Question: How can I create a tooltip like this one (created in AutoIt) anywhere on the screen?
I am looking for an hour and found nothing really.
It's a normal tooltip like trayicons' tooltips, just can be placed anywhere.
Regards

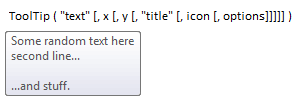
Answer: Why does it matter whether it is Windows Forms, ASP .NET, etc? Because it probably affects your choices.
If it is a Windows Forms application you could create your own class that inherits from Windows.Forms.Form, set some properties and then use that.
'''
public class MyTooltip : Form
{
public int Duration { get; set; }
public MyTooltip(int x, int y, int width, int height, string message, int duration)
{
this.FormBorderStyle = FormBorderStyle.None;
this.ShowInTaskbar = false;
this.Width = width;
this.Height = height;
this.Duration = duration;
this.Location = new Point(x, y);
this.StartPosition = FormStartPosition.Manual;
this.BackColor = Color.LightYellow;
Label label = new Label();
label.Text = message;
label.TextAlign = System.Drawing.ContentAlignment.MiddleLeft;
label.Dock = DockStyle.Fill;
this.Padding = new Padding(5);
this.Controls.Add(label);
}
protected override void OnShown(System.EventArgs e)
{
base.OnShown(e);
TaskScheduler ui = TaskScheduler.FromCurrentSynchronizationContext();
Task.Factory.StartNew(() => CloseAfter(this.Duration, ui));
}
private void CloseAfter(int duration, TaskScheduler ui)
{
Thread.Sleep(duration * 1000);
Form form = this;
Task.Factory.StartNew(
() => form.Close(),
CancellationToken.None,
TaskCreationOptions.None,
ui);
}
}
'''
You can use it like this:
'''
private void showButton_Click(object sender, EventArgs e)
{
var tooltip = new MyTooltip(
(int)this.xBox.Value,
(int)this.yBox.Value,
50,
50,
"This is my custom tooltip message.",
(int)durationBox.Value);
tooltip.Show();
}
'''
Instead of closing you could reduce the form's opacity until it disappears then close it for a nicer effect, assuming you want a duration at all.
You could also play around with the transparency colour and use a background image, etc to have shaped tooltips.
EDIT:
Here is a quick demonstration of how the CloseAfter method could fade out the tooltip form.
'''
private void CloseAfter(int duration, TaskScheduler ui)
{
Thread.Sleep(duration * 1000);
Form form = this;
for (double i = 0.95; i > 0; i -= 0.05)
{
Task.Factory.StartNew(
() => form.Opacity = i,
CancellationToken.None,
TaskCreationOptions.None,
ui);
Thread.Sleep(50);
}
Task.Factory.StartNew(
() => form.Close(),
CancellationToken.None,
TaskCreationOptions.None,
ui);
}
'''